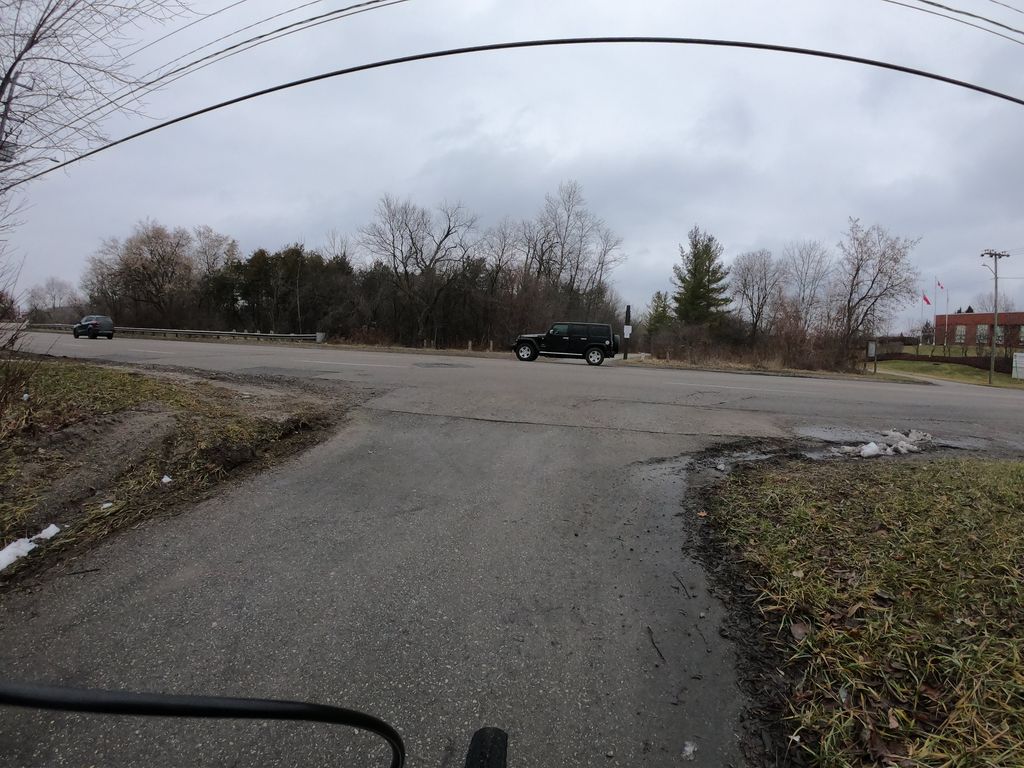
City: kitchener-waterloo